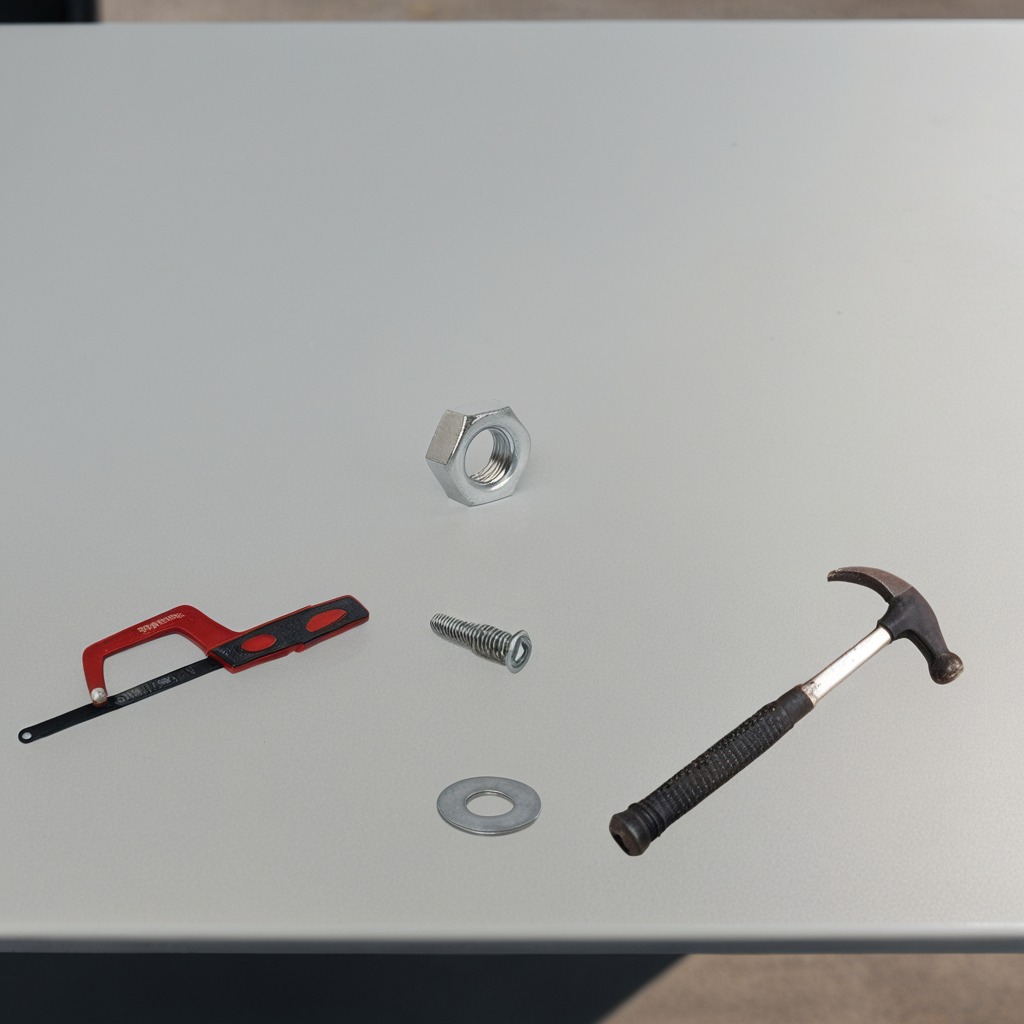
A flat metal washer, a hammer, a coiled metal spring, a handheld metal saw, and a metal nut are lying on the table.